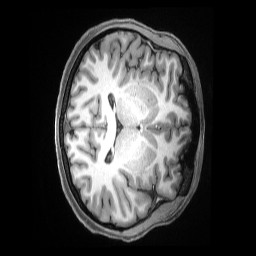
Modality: T1w
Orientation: axial
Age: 25
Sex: female
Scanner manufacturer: siemens
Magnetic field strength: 3 T
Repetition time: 2.5 s
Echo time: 0.00181 s